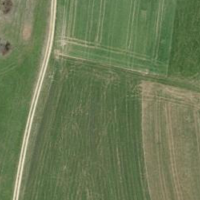
EUNIS habitat code: 52
Species observed at this site:
Pseudochorthippus parallelus
Chorthippus biguttulus
Ruspolia nitidula
Convolvulus arvensis